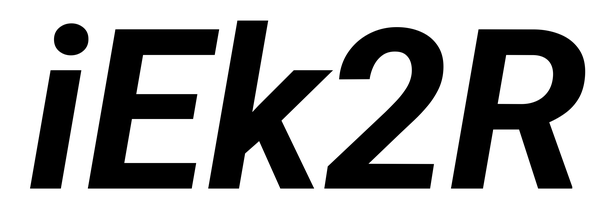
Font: Roboto-Italic_Bold_Italic